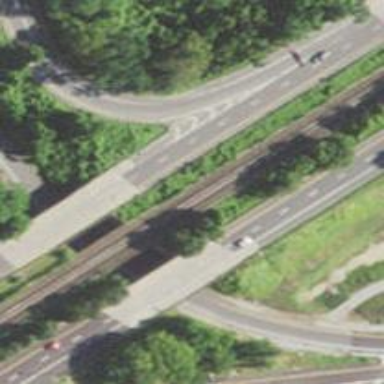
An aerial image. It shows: Railway bridge with electrified lines.